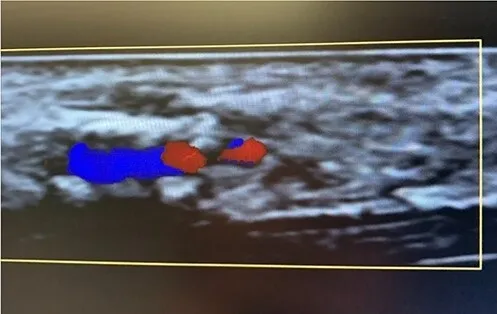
Color flow doppler distinguishing between arterial versus venous flow.
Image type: radiology (ultrasound)